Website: macys
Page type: billing-address
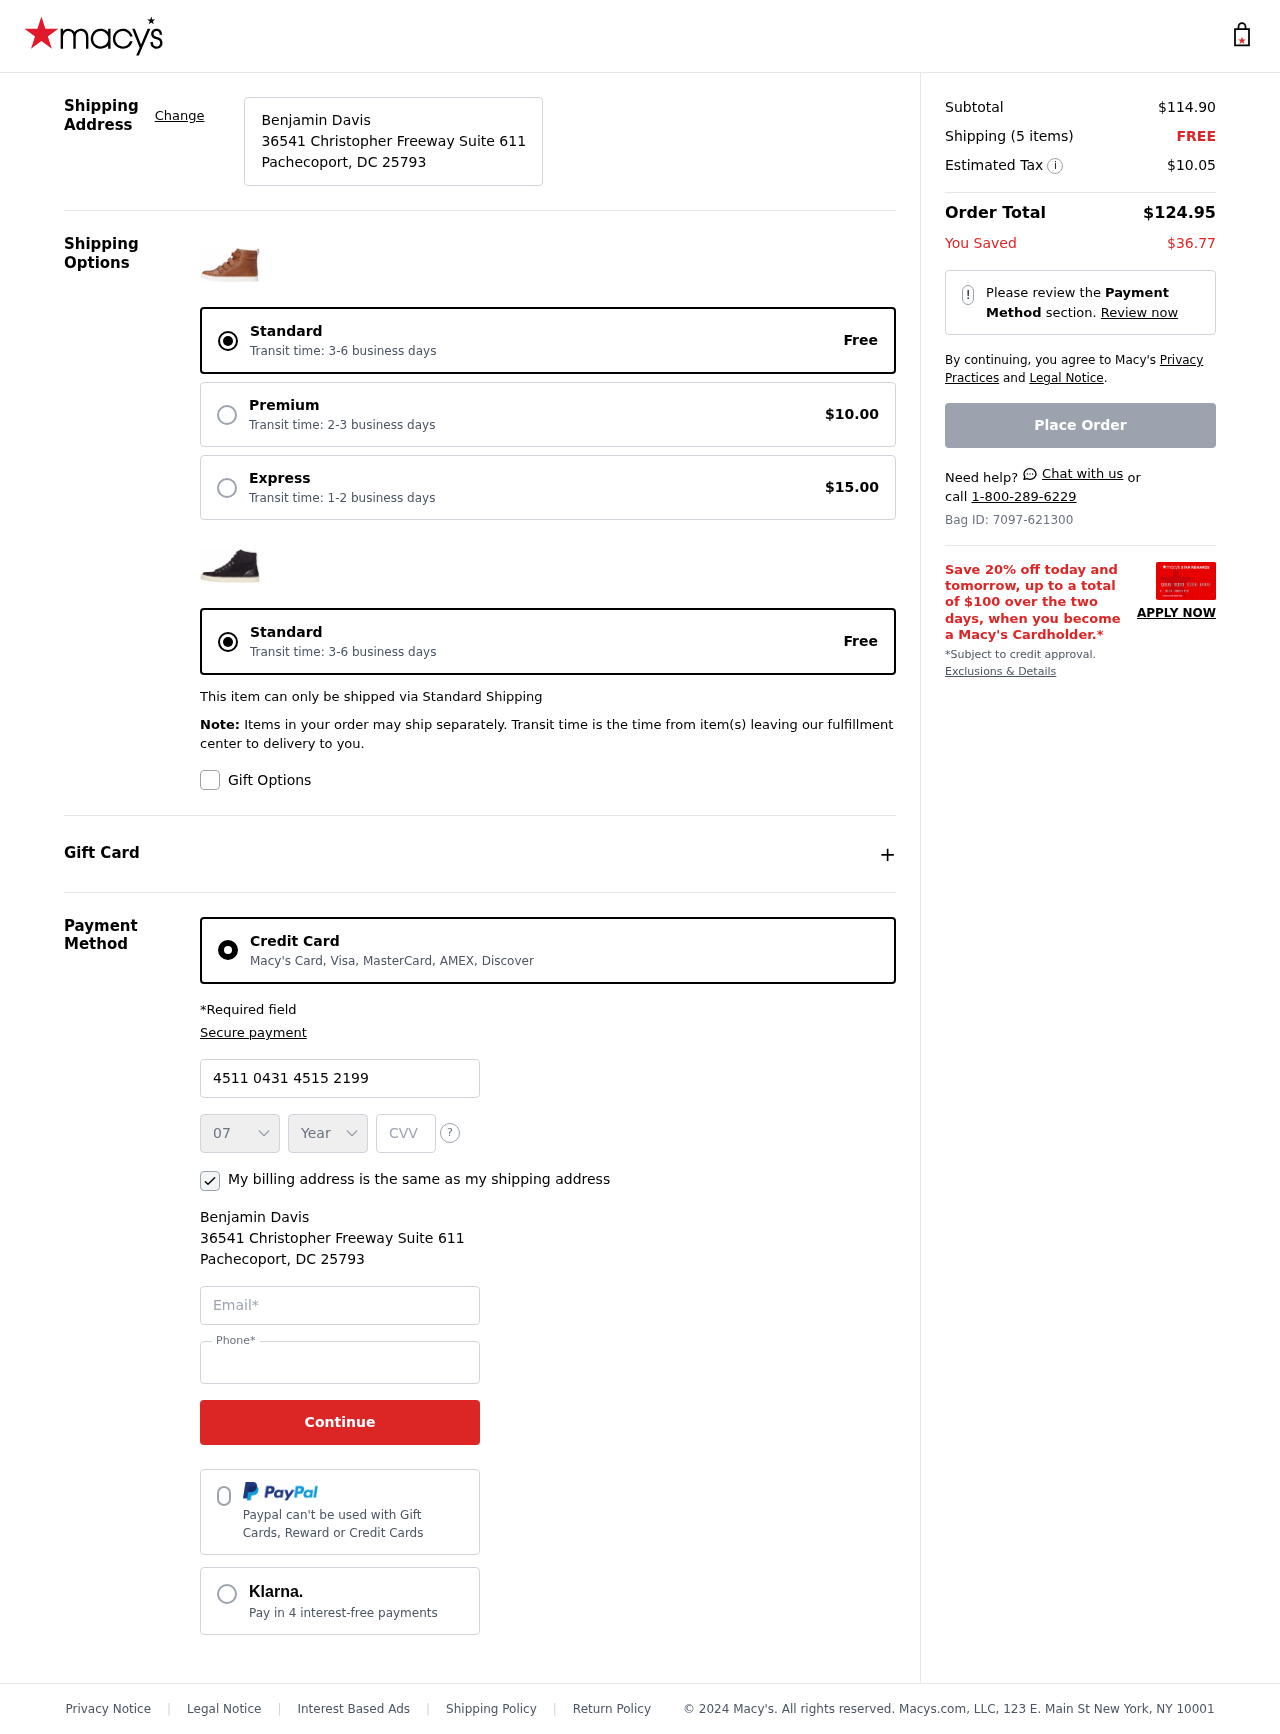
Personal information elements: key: PII_CARD_CVV
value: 588
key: PII_CARD_EXPIRY_MONTH
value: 07
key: PII_CARD_EXPIRY_YEAR
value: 27
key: PII_CARD_NUMBER
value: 4511 0431 4515 2199
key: PII_CITY_STATE_ZIP
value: Pachecoport, DC 25793
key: PII_EMAIL
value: benjamindavis@yahoo.com
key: PII_FULLNAME
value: Benjamin Davis
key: PII_PHONE
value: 4446319609
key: PII_STREET
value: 36541 Christopher Freeway Suite 611
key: PII_FULLNAME2
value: Benjamin Davis
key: PII_CITY
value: Pachecoport
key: PII_STATE
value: DC
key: PII_STATE_ABBR
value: DC
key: PII_POSTCODE
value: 25793
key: PII_POSTCODE_FULL
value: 25793
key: PII_CITY_STATE
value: Pachecoport, DC
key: PII_POSTCODE_NUMERIC
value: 25793
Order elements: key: ORDER_SUBTOTAL
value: $114.90
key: ORDER_NUM_ITEMS
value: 5
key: ORDER_SHIPPING_COST
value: FREE
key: ORDER_TAX
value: $10.05
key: ORDER_TOTAL
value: $124.95
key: ORDER_SAVINGS
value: $36.77
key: ORDER_ID
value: Bag ID: 7097-621300